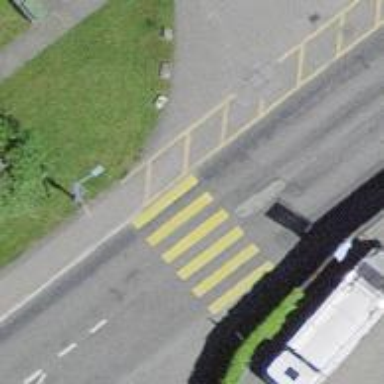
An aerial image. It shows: Zebra crossing on the road.